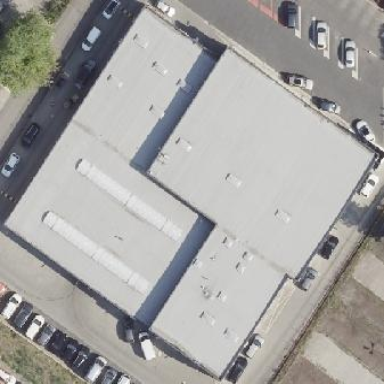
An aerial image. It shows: Building that houses car shop.